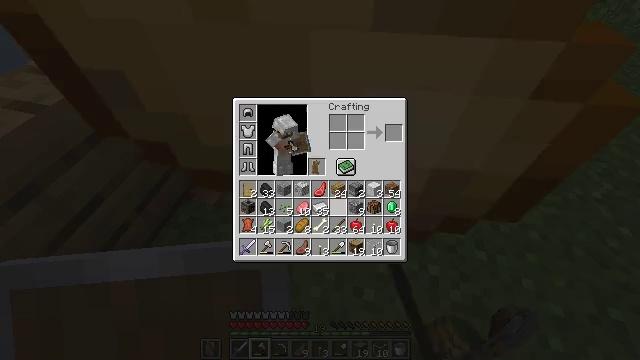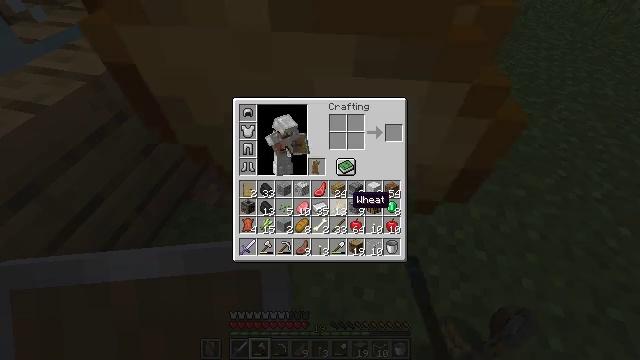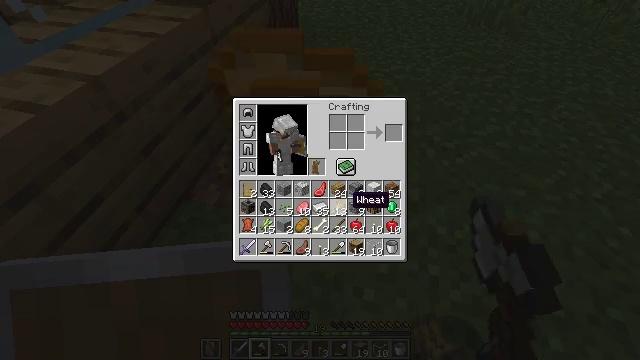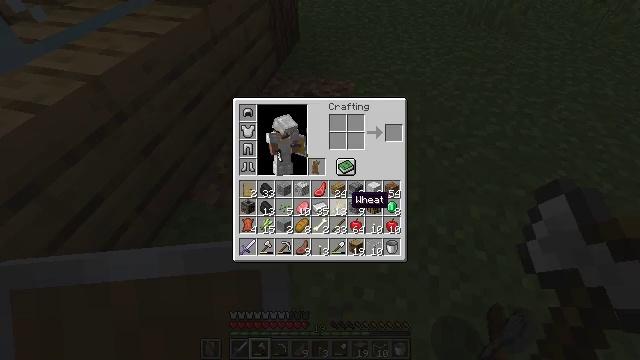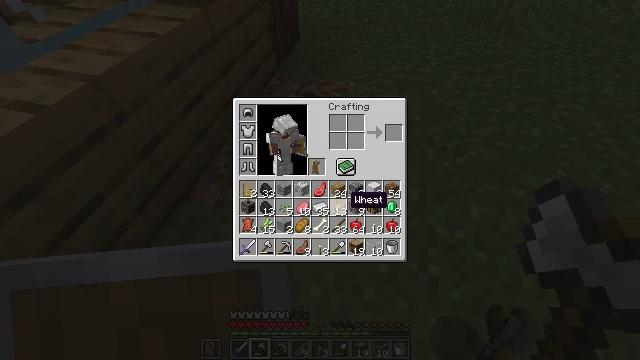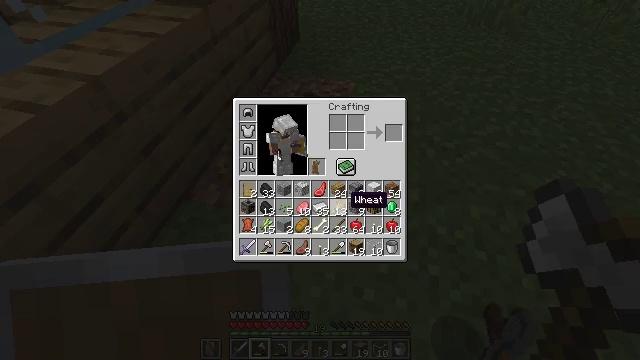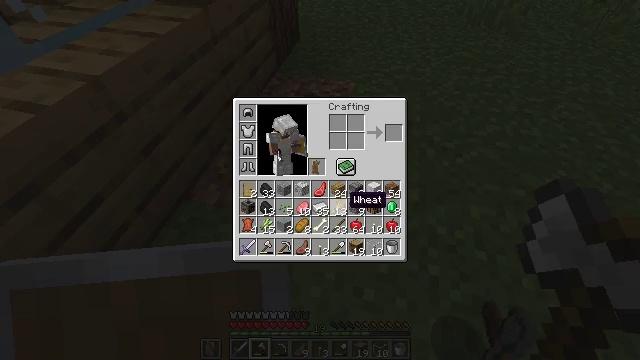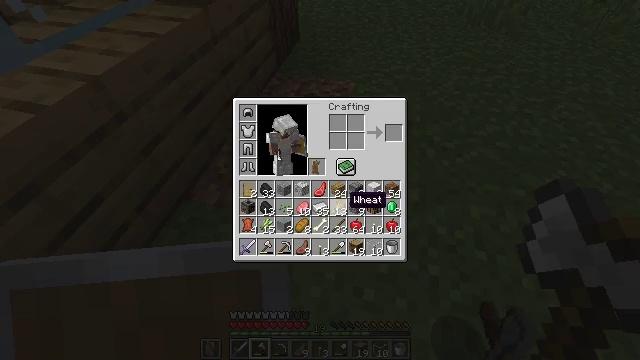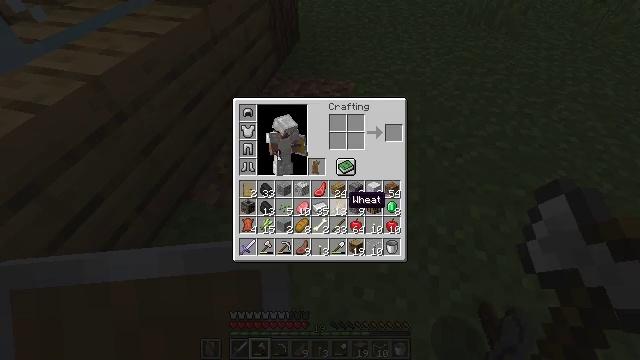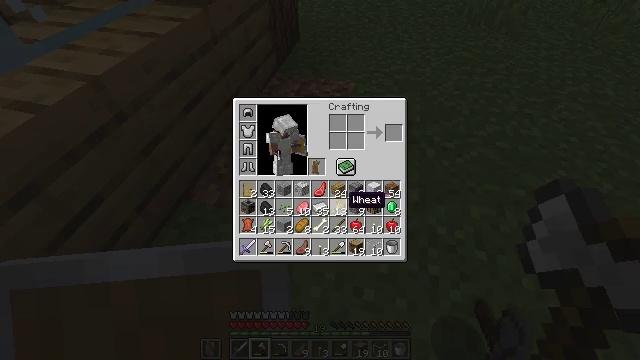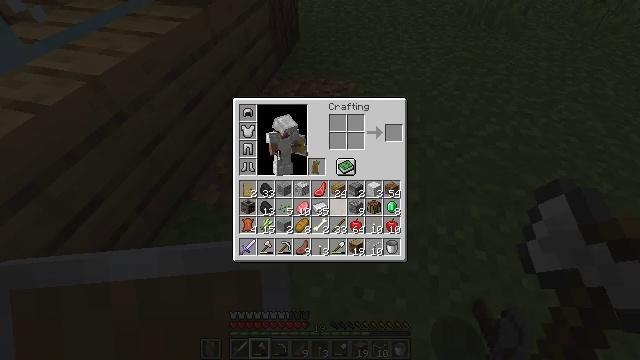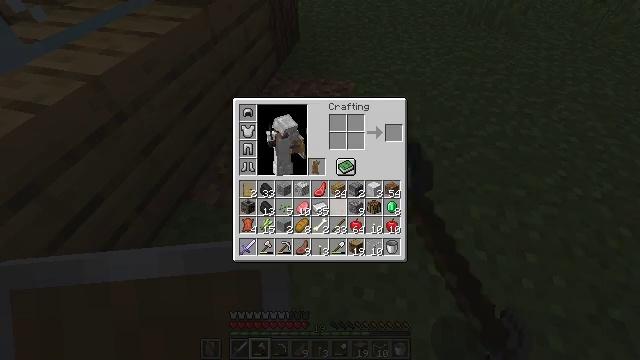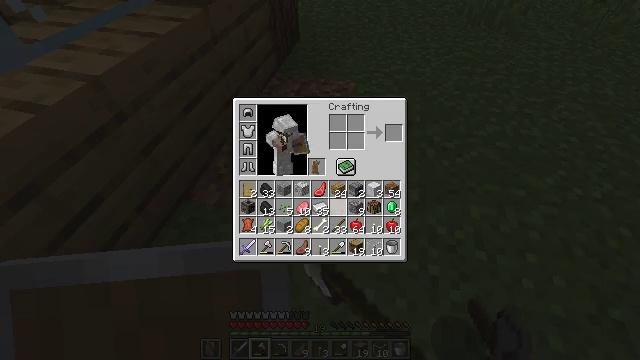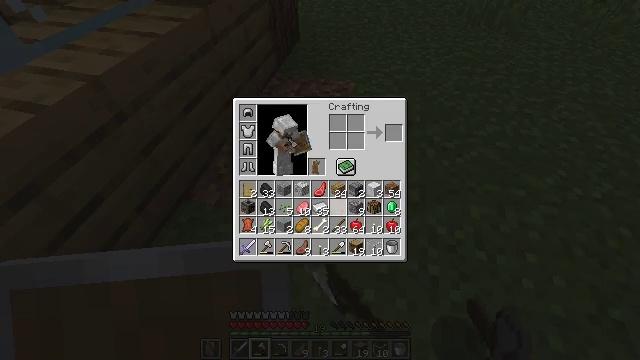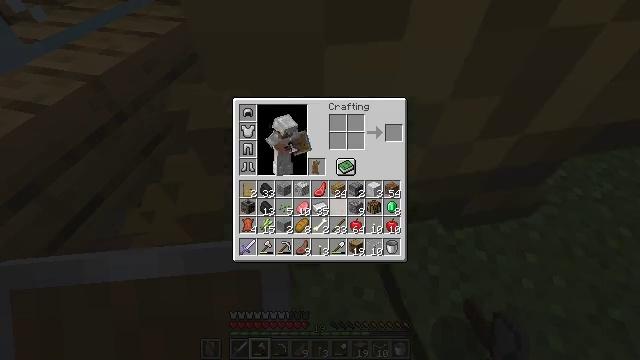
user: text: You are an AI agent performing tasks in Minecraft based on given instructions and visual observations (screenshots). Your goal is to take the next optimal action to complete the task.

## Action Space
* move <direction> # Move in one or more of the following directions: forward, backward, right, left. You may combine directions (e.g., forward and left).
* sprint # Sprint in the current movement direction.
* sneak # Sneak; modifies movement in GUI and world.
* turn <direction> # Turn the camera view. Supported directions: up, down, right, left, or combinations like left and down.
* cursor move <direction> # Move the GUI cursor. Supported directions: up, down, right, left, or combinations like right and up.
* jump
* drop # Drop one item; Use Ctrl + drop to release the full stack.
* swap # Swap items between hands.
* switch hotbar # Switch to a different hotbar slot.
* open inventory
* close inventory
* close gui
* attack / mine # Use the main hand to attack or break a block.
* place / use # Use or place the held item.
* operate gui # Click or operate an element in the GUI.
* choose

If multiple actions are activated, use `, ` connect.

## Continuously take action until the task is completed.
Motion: motion action
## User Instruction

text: Remove wheat from your collection.
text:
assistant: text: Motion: sprint, open gui
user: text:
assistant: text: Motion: sprint
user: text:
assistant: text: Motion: sprint
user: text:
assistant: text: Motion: sprint
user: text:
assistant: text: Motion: sprint
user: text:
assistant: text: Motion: sprint
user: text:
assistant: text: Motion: sprint
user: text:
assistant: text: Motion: sprint
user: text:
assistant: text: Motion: sprint
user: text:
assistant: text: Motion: sprint, drop
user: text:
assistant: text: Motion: sprint, drop
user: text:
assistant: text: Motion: sprint, drop
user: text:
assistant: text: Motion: sprint
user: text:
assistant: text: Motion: sprint
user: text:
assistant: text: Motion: sprint